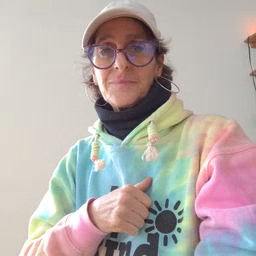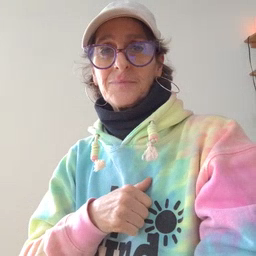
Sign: yesterday